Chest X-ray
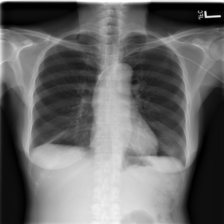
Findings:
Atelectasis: positive
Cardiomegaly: negative
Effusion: negative
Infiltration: negative
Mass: negative
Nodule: negative
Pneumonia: negative
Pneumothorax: negative
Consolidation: negative
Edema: negative
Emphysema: negative
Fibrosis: negative
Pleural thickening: negative
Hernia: negative